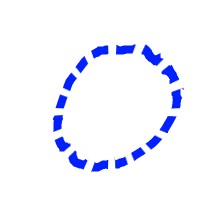
Shape: circle